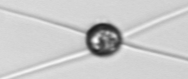
Label: Chaetoceros_danicus